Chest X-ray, PA view. Patient: 26 years old, sex M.
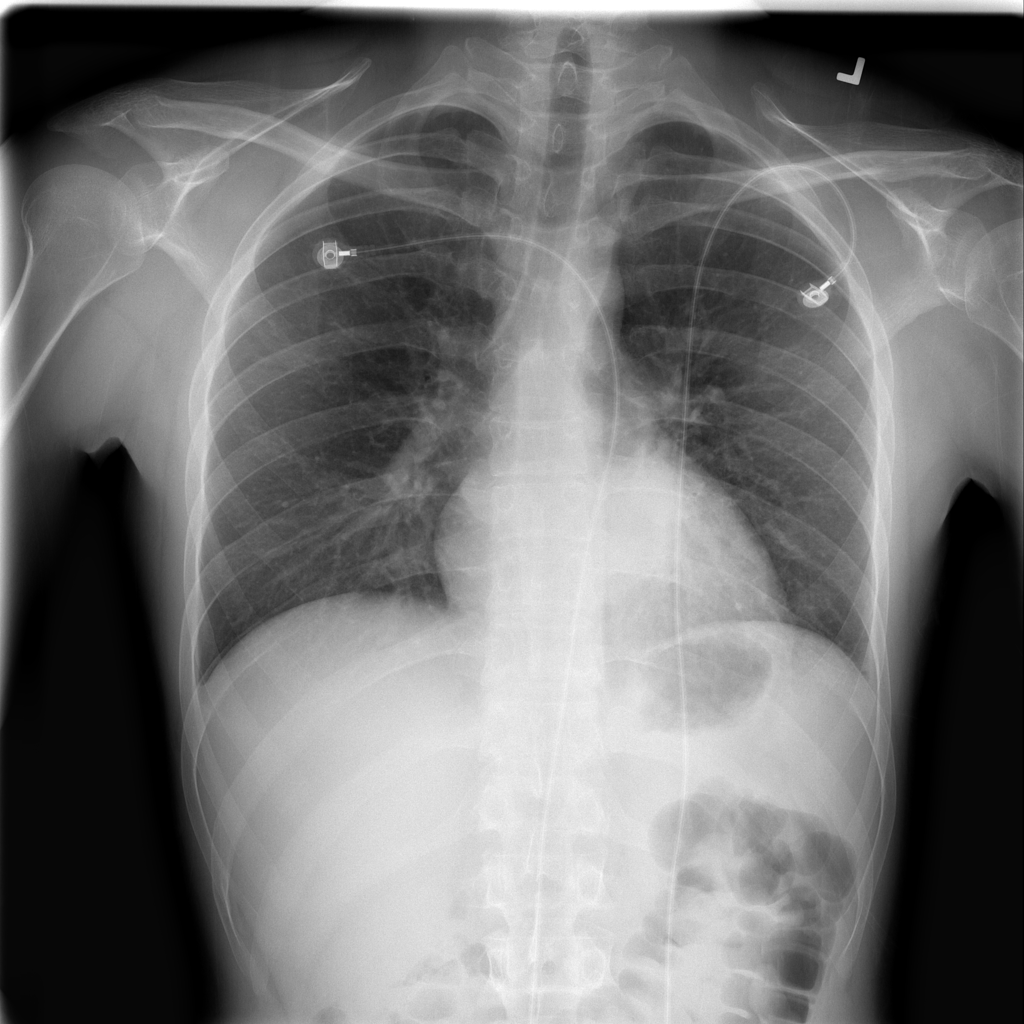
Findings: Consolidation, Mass